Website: home-depot
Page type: customer-info-address
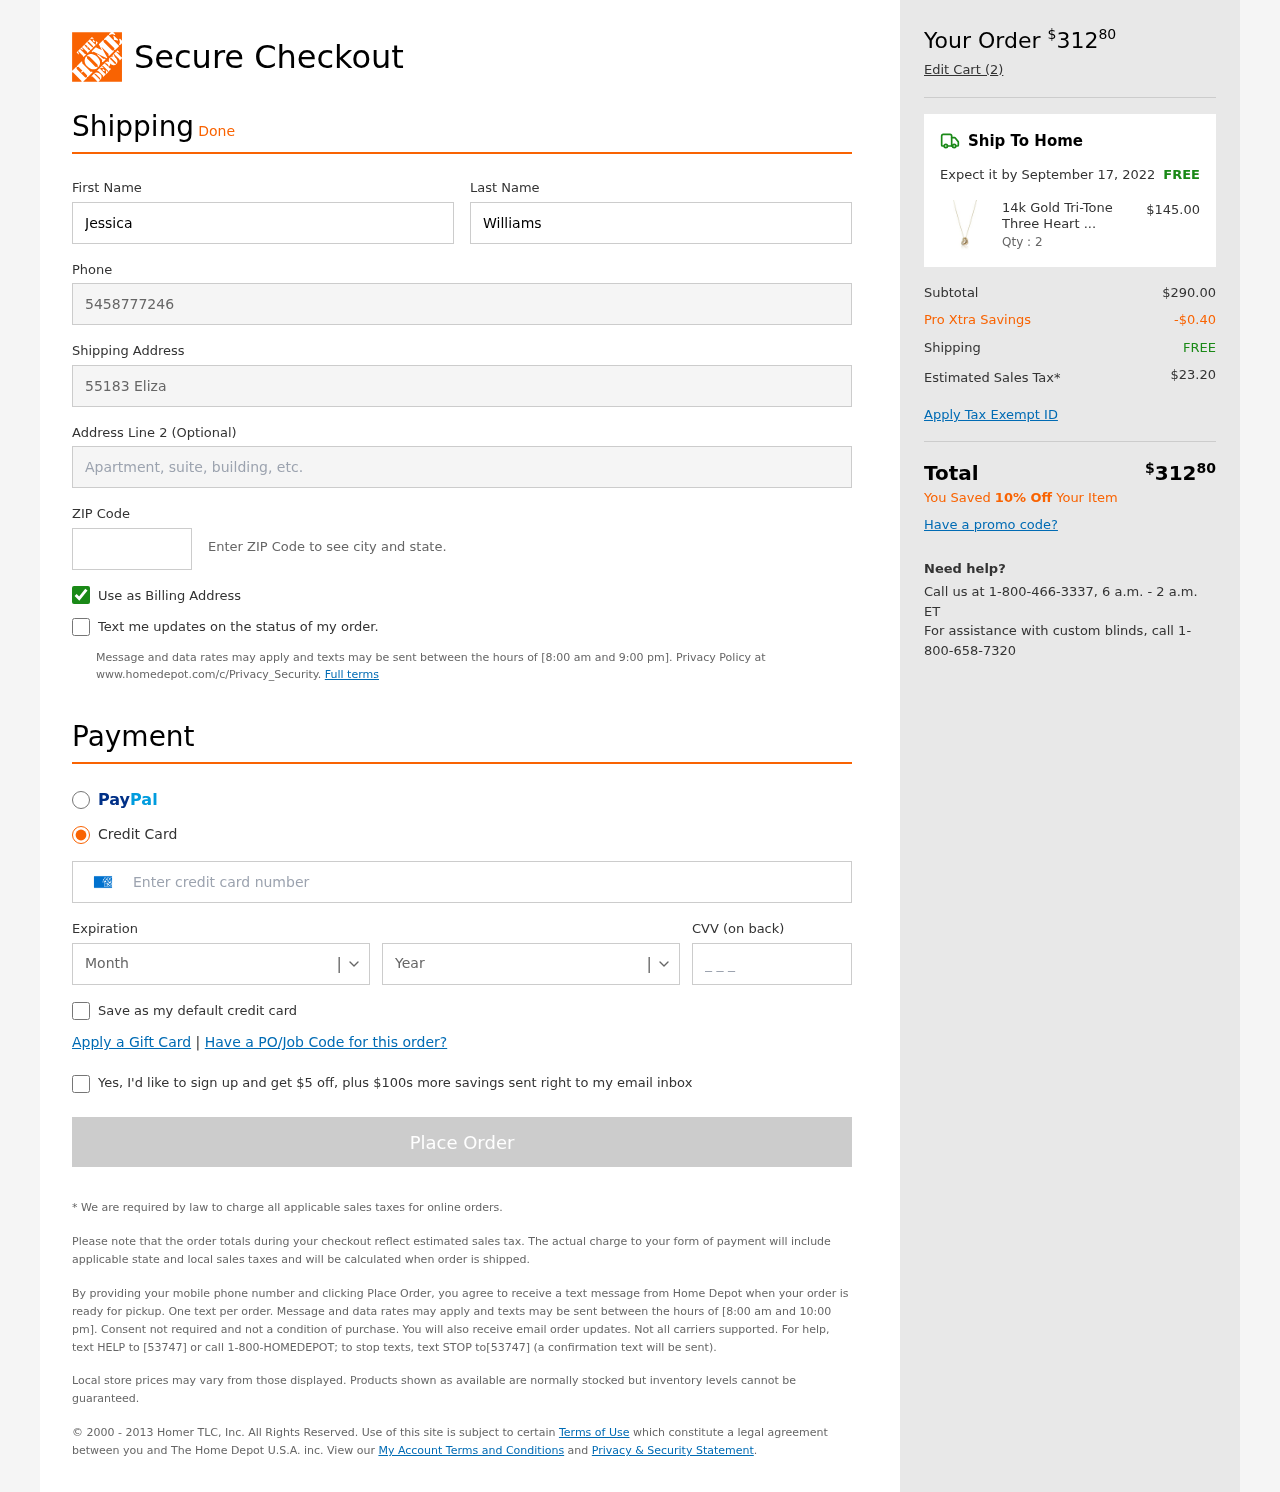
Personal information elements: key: PII_CARD_CVV
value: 8625
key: PII_CARD_EXPIRY_MONTH
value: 02
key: PII_CARD_EXPIRY_YEAR
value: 30
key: PII_CARD_NUMBER
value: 3431 4482 0776 435
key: PII_FIRSTNAME
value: Jessica
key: PII_LASTNAME
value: Williams
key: PII_PHONE
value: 5458777246
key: PII_POSTCODE
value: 08699
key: PII_STREET
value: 55183 Elizabeth Field Apt. 449
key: PII_STREET2
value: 32903 Roberson Cove
Product elements: key: PRODUCT1_NAME
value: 14k Gold Tri-Tone Three Heart Pendant Necklace, 18"
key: PRODUCT1_PRICE
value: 145
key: PRODUCT1_QUANTITY
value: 2
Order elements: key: ORDER_TOTAL
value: $31280
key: ORDER_NUM_ITEMS
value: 2
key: ORDER_DELIVERY_DATE
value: September 17, 2022
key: ORDER_SHIPPING_COST
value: FREE
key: ORDER_SUBTOTAL
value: $290.00
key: ORDER_DISCOUNT
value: -$0.40
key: ORDER_SHIPPING_COST2
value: FREE
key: ORDER_TAX
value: $23.20
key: ORDER_TOTAL2
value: $31280
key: ORDER_SAVINGS_MESSAGE
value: You Saved 10% Off Your Item